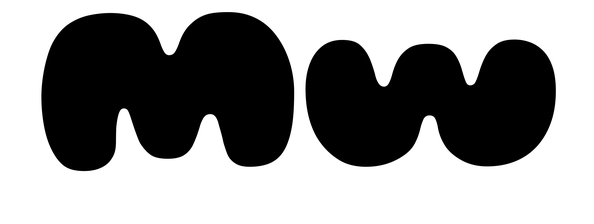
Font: Gluten_Black